Question: I recently created a video website. At the bottom of the video, there are 3dots when we click on them we can see additional features. But when I click on 3dots from my mobile then this looks very ugly and huge can we make some changes to it?
'''
#video, #vd, #vd1, #vd4, #vd5, #vd6, #vd7, #vd8{
height: 15em;
width: 8em;
}
'''
'''
<video id="video" width="640" height="480" controls>
<source src="https://player.vimeo.com/external/448795514.sd.mp4?s=6a4abade3728b02b15506a53807bfbc9cc38f930&profile_id=165&oauth2_token_id=57447761">
</video>
'''

Look it is so huge and coming out of video ...
Is there any way to make it small
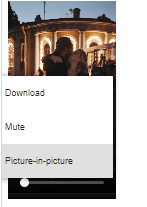
Answer: You need to hide the controls in CSS/or HTML and Have a custom control design for the video element I have implemented for the pause and play for reference
An example with a removed controls attribute
'''
isPlaying = false;
function playPause(){
if(!isPlaying) {
document.getElementById('video').play()
document.getElementById('play-pause').innerText = "pause"
isPlaying = !isPlaying
}else{
document.getElementById('video').pause()
document.getElementById('play-pause').innerText = "play"
isPlaying = !isPlaying
}
}
'''
'''
#video, #vd, #vd1, #vd4, #vd5, #vd6, #vd7, #vd8{
height: 15em;
width: 8em;
}
// alternatively you can remove controls in video HTML element below code shows how it can be hidden using css(works only in few browsers)
video::-webkit-media-controls-panel {
display: none !important;
opacity: 1 !important;
'''
'''
<video id="video" width="640" height="480" >
<source src="https://player.vimeo.com/external/448795514.sd.mp4?s=6a4abade3728b02b15506a53807bfbc9cc38f930&profile_id=165&oauth2_token_id=57447761">
</video>
<button id="play-pause" onclick="playPause()"> play </button>
'''